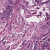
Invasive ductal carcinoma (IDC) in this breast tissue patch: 1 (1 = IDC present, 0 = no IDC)